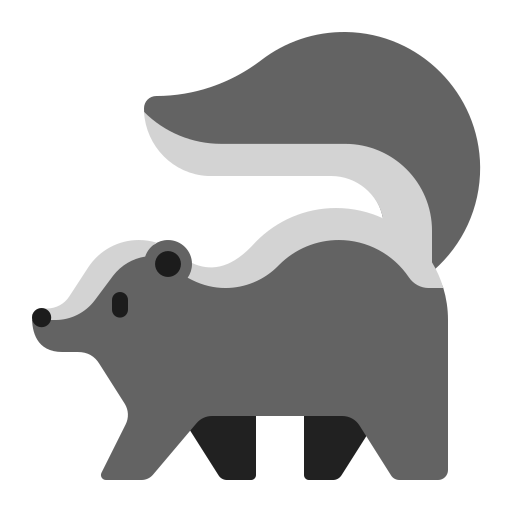
skunk flat